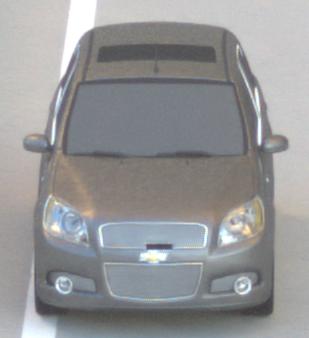
Make: Chevrolet
Model: Aveo 1.2
Detailed model: Aveo
Model produced from: 2008/06
Model produced until: 2011/01
Doors: 3
Color: gray
Road condition: dry road
Daytime: sunrise or sunset
Contrast: medium contrast